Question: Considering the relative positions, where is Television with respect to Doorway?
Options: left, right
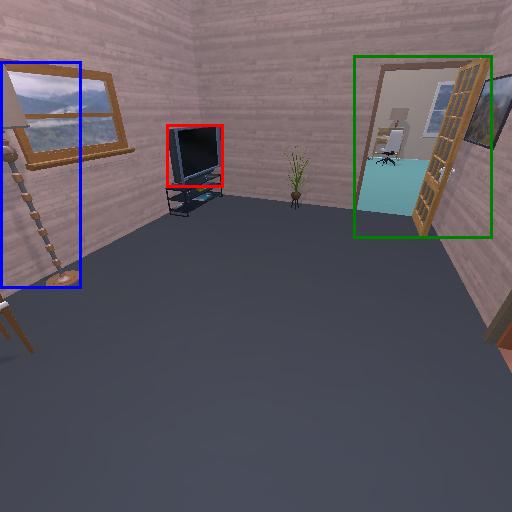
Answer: left